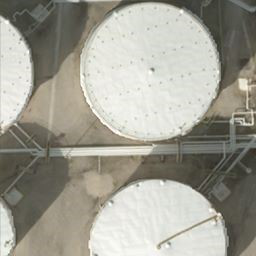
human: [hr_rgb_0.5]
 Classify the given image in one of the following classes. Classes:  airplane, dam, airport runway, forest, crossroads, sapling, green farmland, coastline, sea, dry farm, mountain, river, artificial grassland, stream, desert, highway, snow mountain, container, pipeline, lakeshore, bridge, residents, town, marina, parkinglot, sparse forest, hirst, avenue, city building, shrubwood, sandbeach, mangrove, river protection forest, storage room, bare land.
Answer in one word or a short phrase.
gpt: storage room